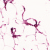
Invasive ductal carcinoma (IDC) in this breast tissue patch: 0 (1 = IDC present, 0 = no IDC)